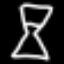
Label: hourglass